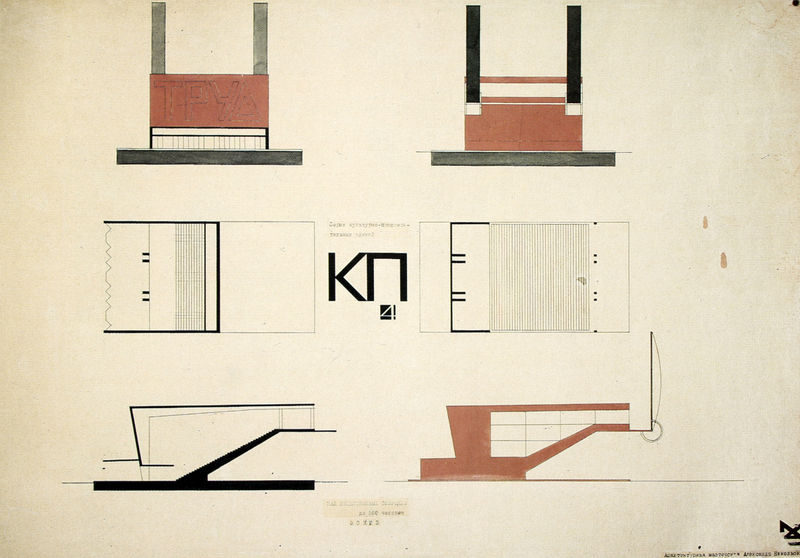
Titel: Entwurf für ein Versammlungssaal der Vereinigung "Trud"
Künstler: Alexander Nikolskij
Standort: St. Petersburg
Institution: Öffentliche Saltykow-Shchedrin Bibliothek
Schlagwörter: weiß, grau, schwarz, skizze, rot, beige, architektur, sockel, schrift, modell, grafik, graphik, linien, druck, stich, buchstaben, entwurf, plan, rampe, kupferstich, grundriss, aufriss, russsisch